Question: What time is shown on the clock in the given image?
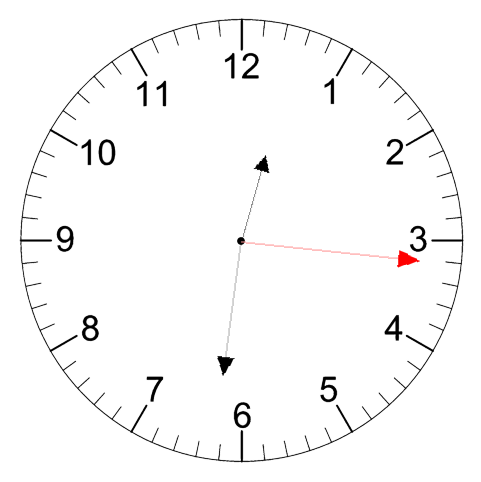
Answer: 12:31:16